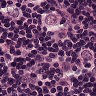
Metastatic tissue present: yes